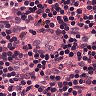
Metastatic tissue present: no